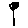
Label: flower